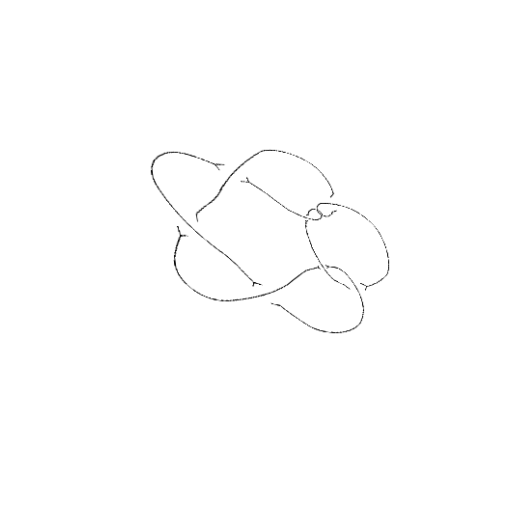
Crossing number: 9